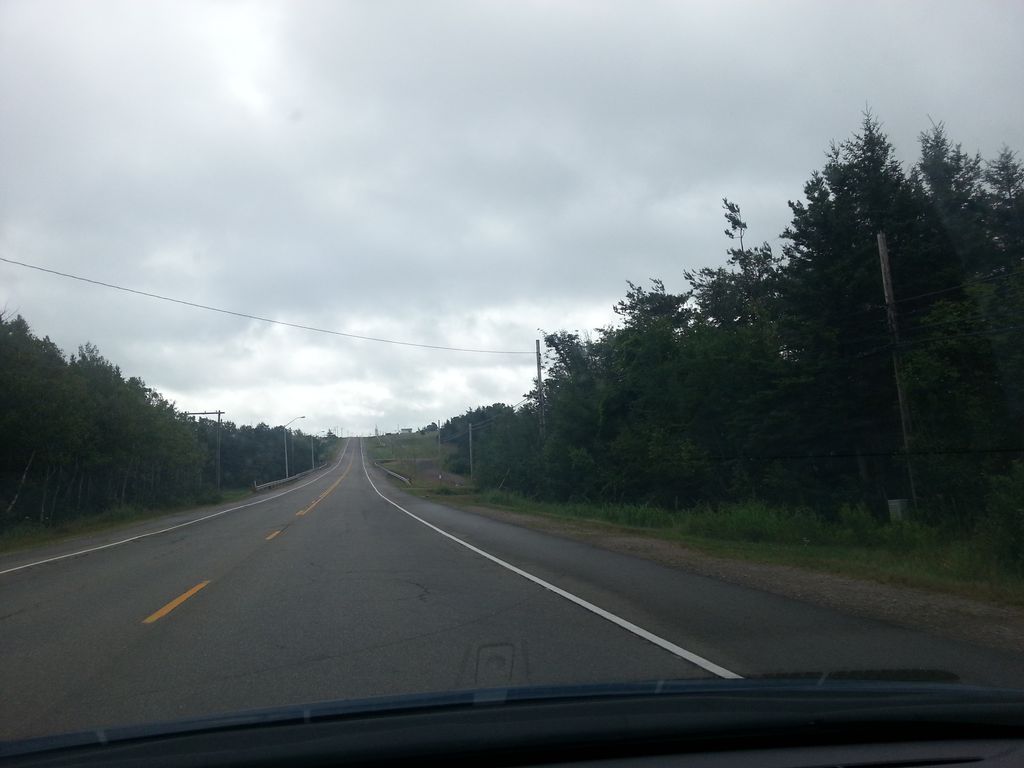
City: charlottetown